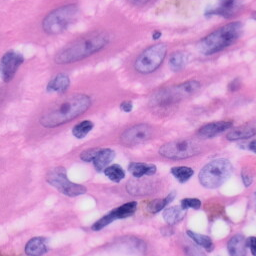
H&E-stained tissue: Skin